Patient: sex F, age 72
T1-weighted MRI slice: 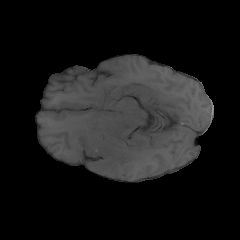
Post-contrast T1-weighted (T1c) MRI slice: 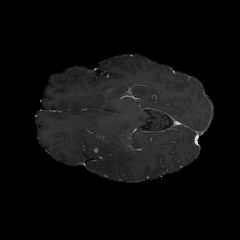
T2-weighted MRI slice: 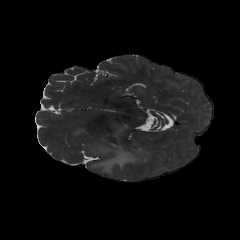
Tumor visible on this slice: yes
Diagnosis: Glioblastoma, IDH-wildtype
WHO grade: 4